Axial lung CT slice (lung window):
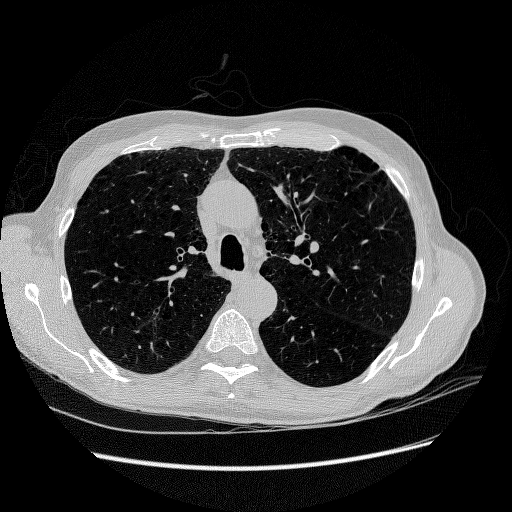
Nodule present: no